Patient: sex M, age 46
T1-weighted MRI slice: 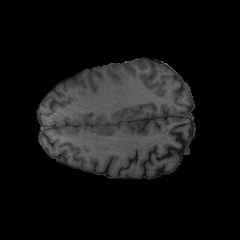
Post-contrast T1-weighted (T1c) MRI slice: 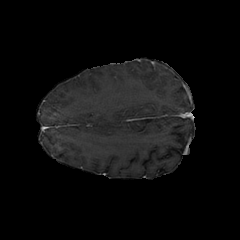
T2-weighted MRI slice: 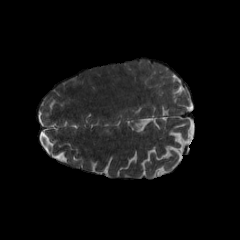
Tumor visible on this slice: no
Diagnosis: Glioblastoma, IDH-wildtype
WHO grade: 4